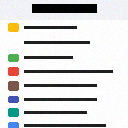
Screen state: on